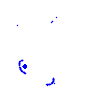
Particle: pion